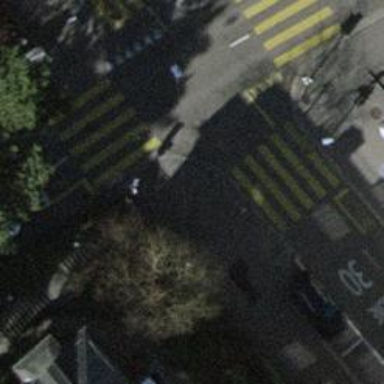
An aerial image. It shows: Kerb barrier.